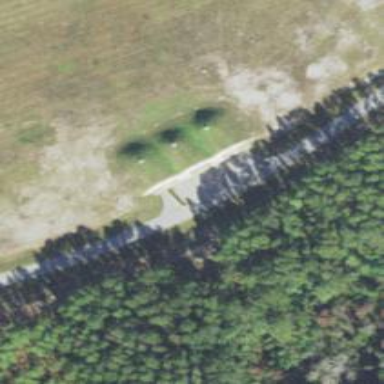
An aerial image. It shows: Military bunker.